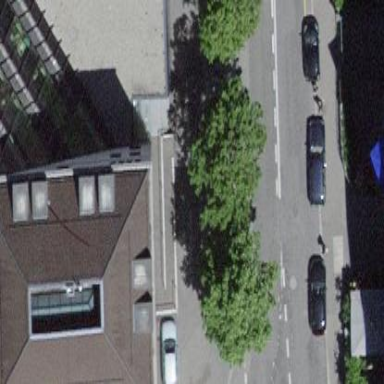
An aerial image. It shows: Building with hipped roof.